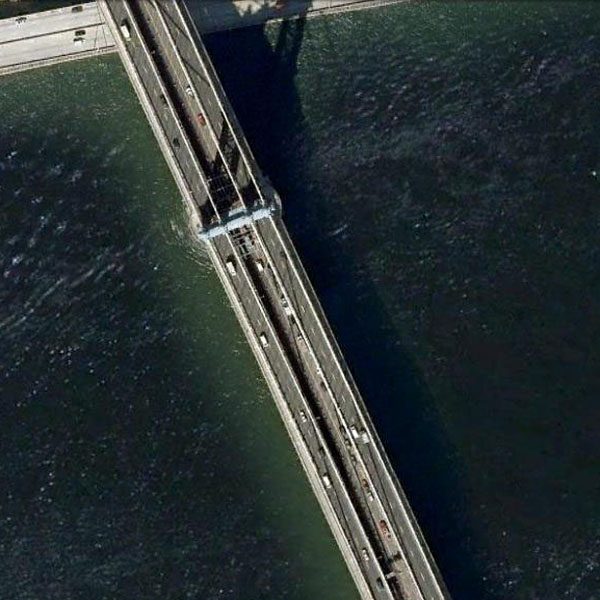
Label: Bridge